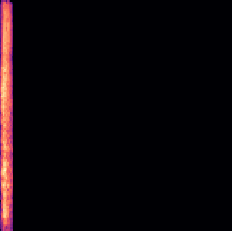
Sound class: Person sneeze